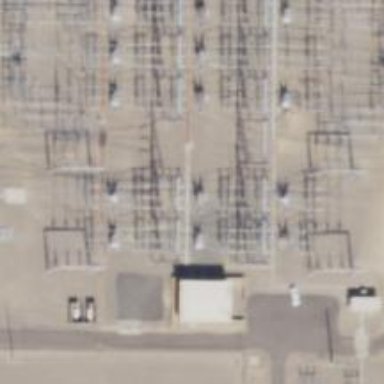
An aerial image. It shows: Switch used for power control.